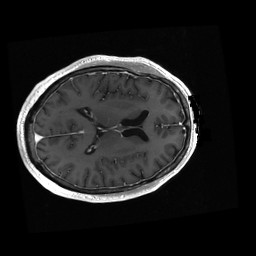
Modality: T1w
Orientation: axial
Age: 68
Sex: male
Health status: ill